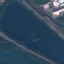
Label: River